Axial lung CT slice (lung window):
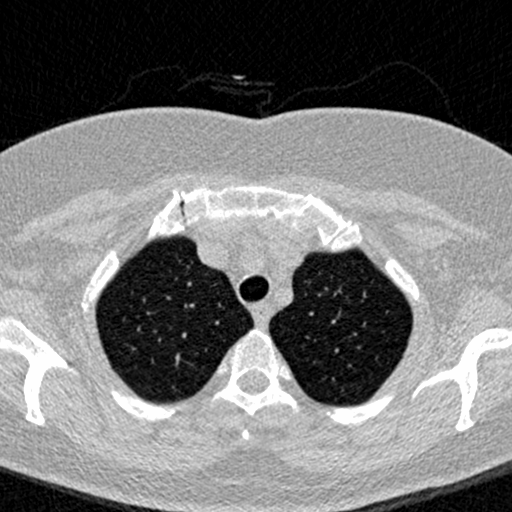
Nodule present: no